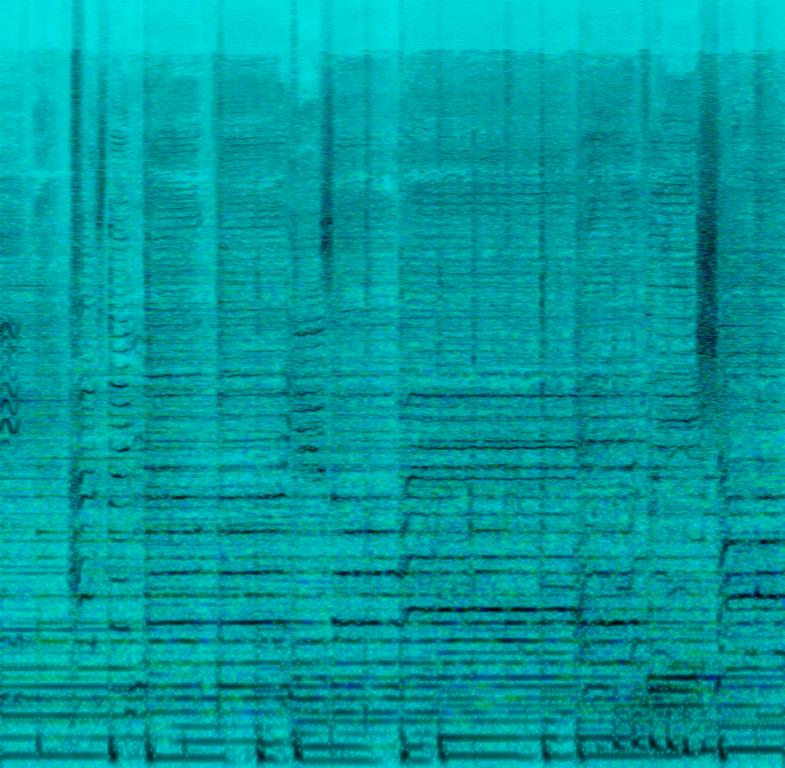
This is a pop/soft rock music piece. There is a female vocalist singing melodically in the lead. The keyboard is playing the main tune while the bass guitar plays in the background. The rhythm is being provided by an acoustic drum beat. The atmosphere is lighthearted. The piece has a slow tempo. The song is in major key. This piece could be used in the soundtrack of a romantic comedy movie, especially during the scenes where the characters are reminiscing about the good old days.